Interaction volume radius: 5 \u00c5
Interaction volume height: 15 \u00c5
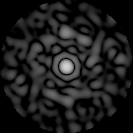
Disorder parameter: 0.8534